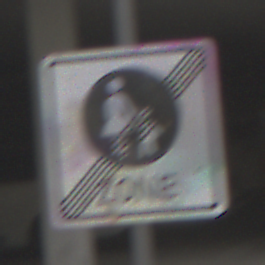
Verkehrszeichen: EndeFussgaengerzone
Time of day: Midday
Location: Roofed (Urban)
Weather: Overcast
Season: NotSpecified
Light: Artificial